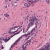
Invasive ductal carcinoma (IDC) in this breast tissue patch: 0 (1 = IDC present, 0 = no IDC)